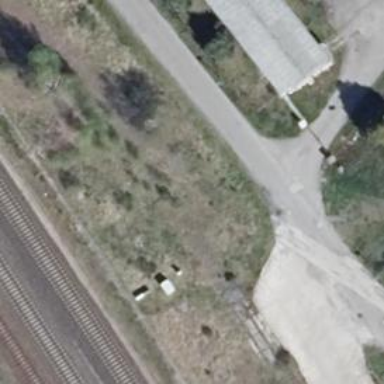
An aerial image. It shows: Abandoned railway.